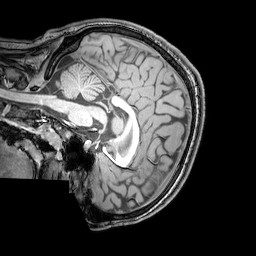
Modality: T1w
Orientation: sagittal
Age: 20
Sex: male
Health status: healthy
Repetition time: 0.081 s
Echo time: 0.037 s